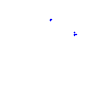
Particle: kaon